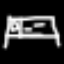
Label: bed